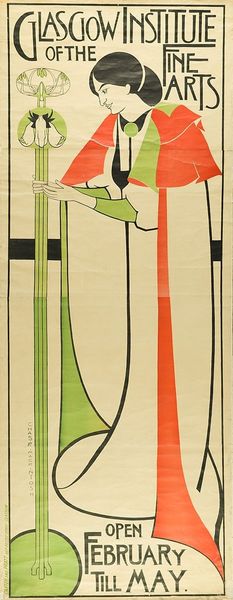
Titel: Glasgow Institute of the Fine Arts
Künstler: Charles Rennie Mackintosh
Standort: Hamburg
Institution: Museum für Kunst und Gewerbe Hamburg
Schlagwörter: umhang, blumen, frau, jacke, figur, mantel, pflanzen, papier, vegetation, jugendstil, lithographie, lithografie, plakat, cape, art nouveau, stile liberty, stile floreale, pflanzenabbildung, blüte, ausstellungsplakate, farblithografie